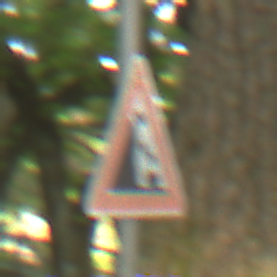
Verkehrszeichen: SteinschlagLinks
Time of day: MorningAfternoon
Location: Outdoor (RoadRail)
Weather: Clear
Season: NotSpecified
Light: Natural